Question: Can anyone please point me out how to change this white background color of the app? Setting a color or background color on the Surface is having no impact. I've set the cyan background for the content inside the Scaffold just to debug the issue.

'''
class MainActivity : ComponentActivity() {
...
setContent {
ChakkarTheme {
Surface(
color = Color.Red, modifier = Modifier
.fillMaxSize()
.background(Color.DarkGray)
) {
ChakkarApp()
}
...
'''
'''
@Composable
fun ChakkarApp() {
Scaffold(
topBar = { TopAppBar(title = { Text(appTitle) }, navigationIcon = navigationIcon) },
floatingActionButtonPosition = FabPosition.End,
floatingActionButton = {
if (showFab) {
FloatingActionButton(onClick = { /*TODO*/ }) {
Icon(imageVector = Icons.Filled.Add, contentDescription = null)
}
}
},
bottomBar = {
BottomNavigation() {
val navBackStackEntry by navController.currentBackStackEntryAsState()
val currentDestination = navBackStackEntry?.destination
bottomNavItems.forEach { screen ->
BottomNavigationItem(
icon = { Icon(imageVector = screen.icon, contentDescription = null) },
label = { Text(stringResource(id = screen.resourceId)) },
selected = currentDestination?.hierarchy?.any { it.route == screen.route } == true,
onClick = {
navController.navigate(screen.route) {
popUpTo(navController.graph.findStartDestination().id) {
saveState = true
}
launchSingleTop = true
restoreState = true
}
}
)
}
}
}
) { paddingValues ->
Column(
modifier = Modifier
.verticalScroll(rememberScrollState())
.background(Color.Cyan)
.padding(paddingValues)
.padding(16.dp)
) {
NavHost(
navController = navController,
startDestination = Screen.Running.route
) {
...
'''
Thanks for your help!
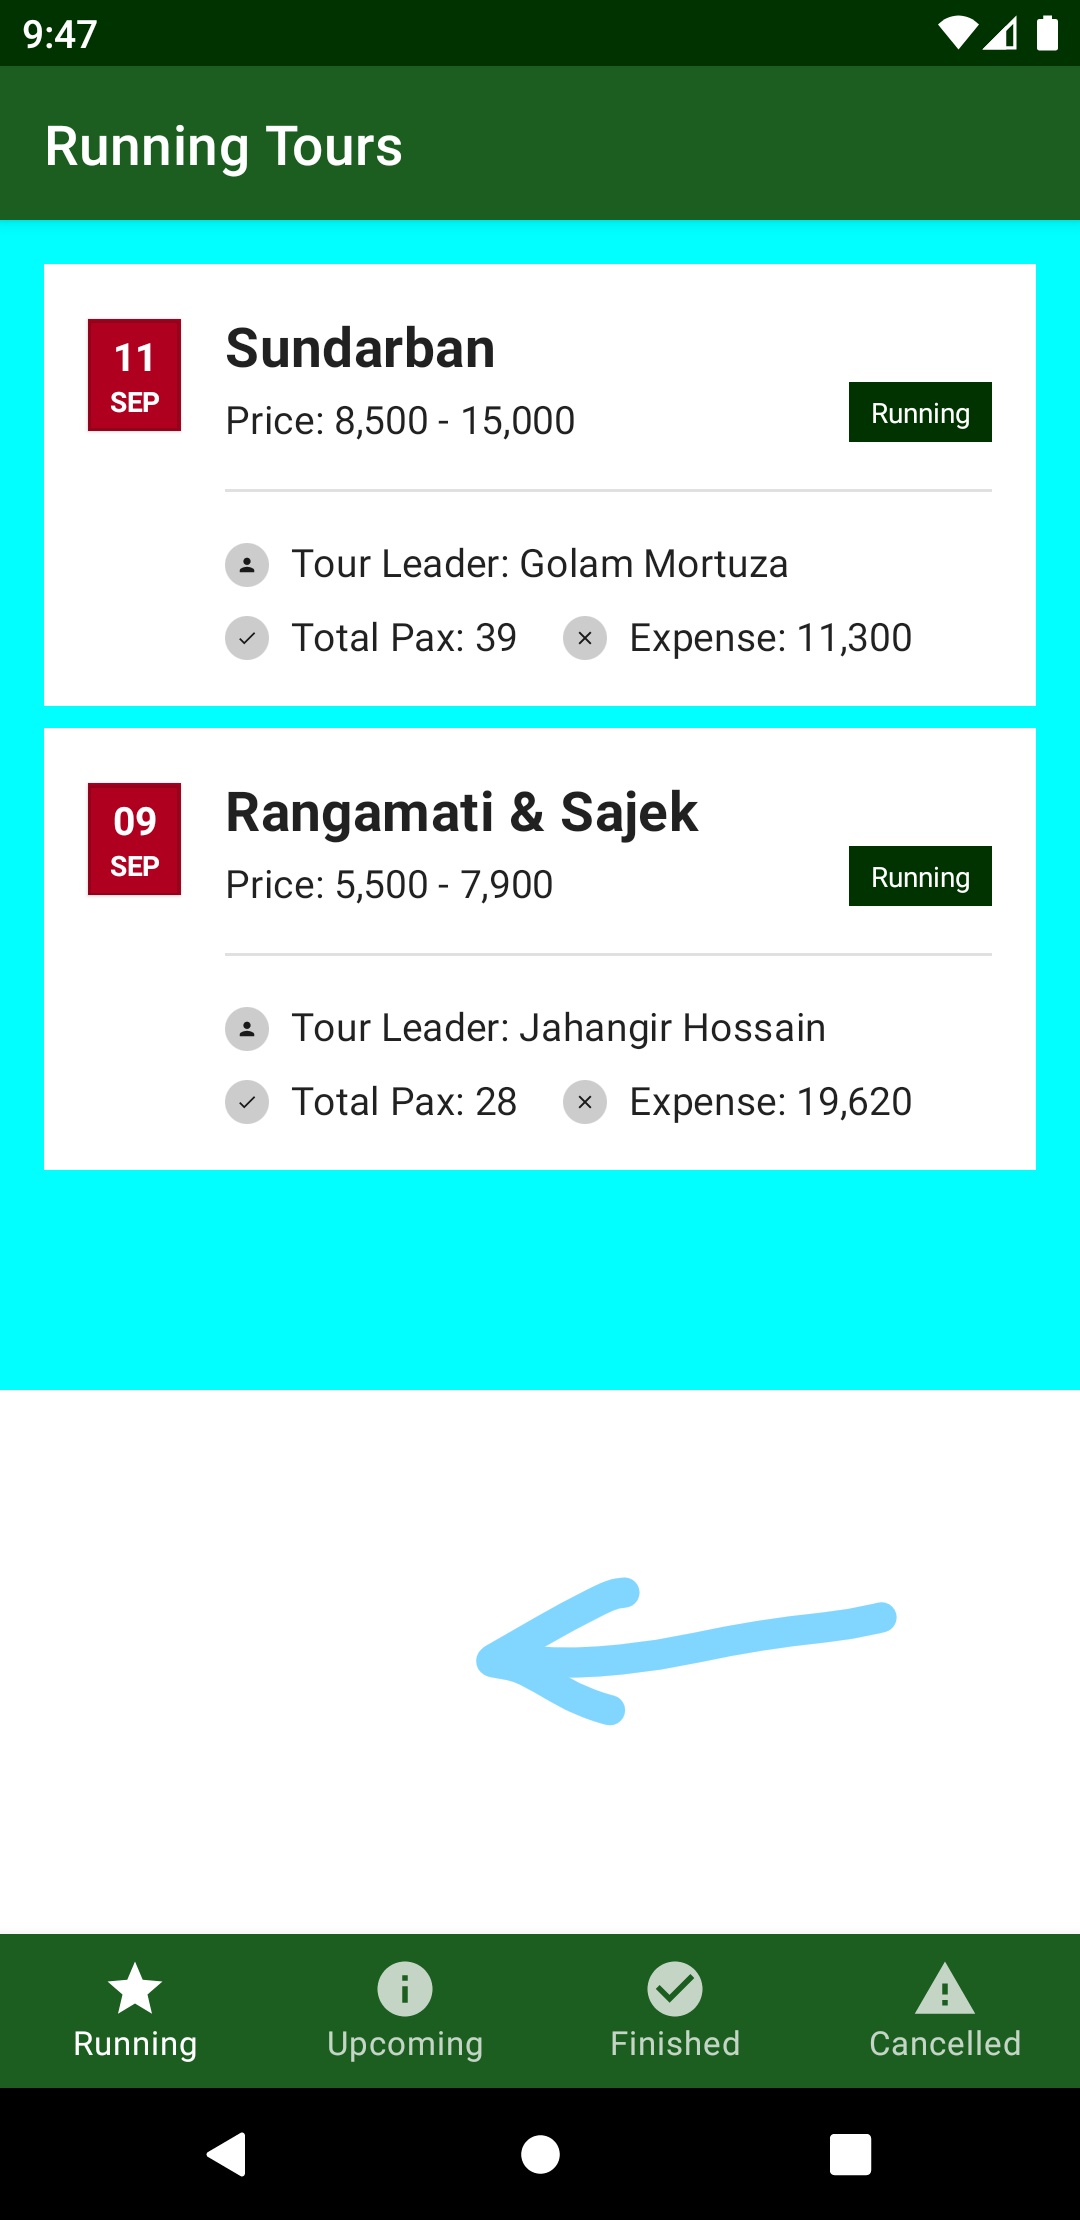
Answer: The default background color of 'Scaffold' is 'MaterialTheme.colors.background'.
You can specify a custom value:
'''
Scaffold(
...
backgroundColor = Color.DarkGray,
)
'''